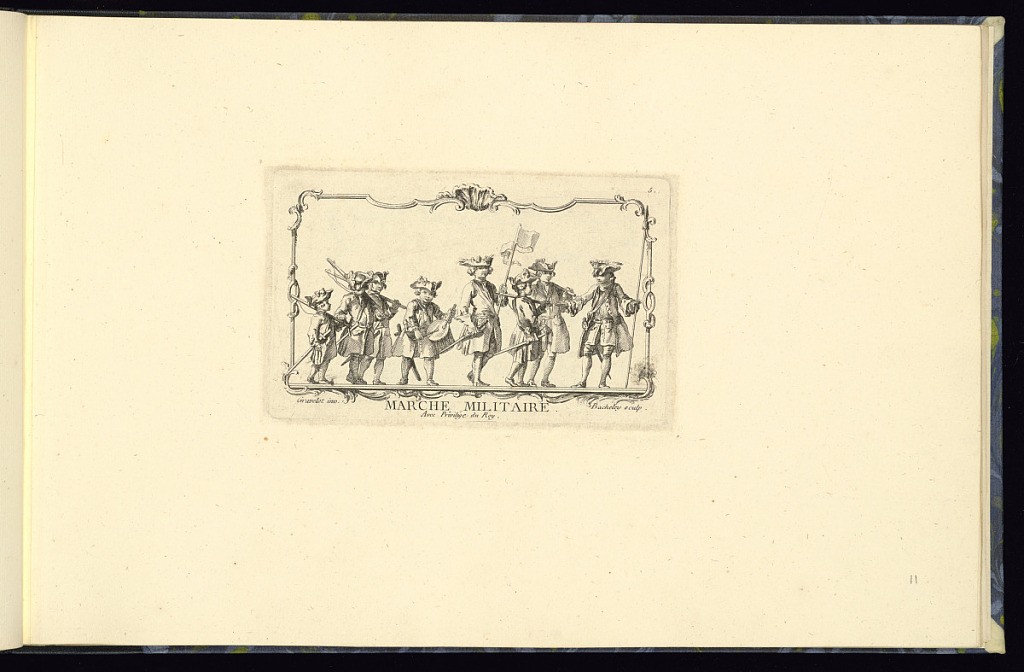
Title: MARCHE MILITAIRE
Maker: Jacques Bacheley, French, 1712 – 1781
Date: mid- 18th century
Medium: etching on paper
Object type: Print
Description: Fifth plate from a series of six depicting children's scenes, framed within decorative rococo cartouches. The series is incomplete in this album and the third and fourth plates have been substituted with plates from other series. The scene shows a group of boys in military attire, marching along, holding weapons with one boy playing a drum and another holding a flag.  The title is lettered below the cartouche, the plate is signed and numbered.